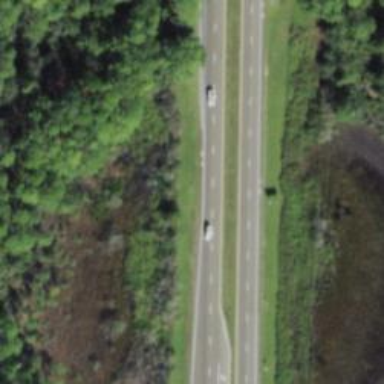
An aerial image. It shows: Primary highway.